Question: Im trying to compile my code in visual studios and every time i do so, AVG gives me a warning saying there is a threat "potentially harmful program hacktool.wun" and shows the file path for the exe that was just created. Any idea why this is happening?
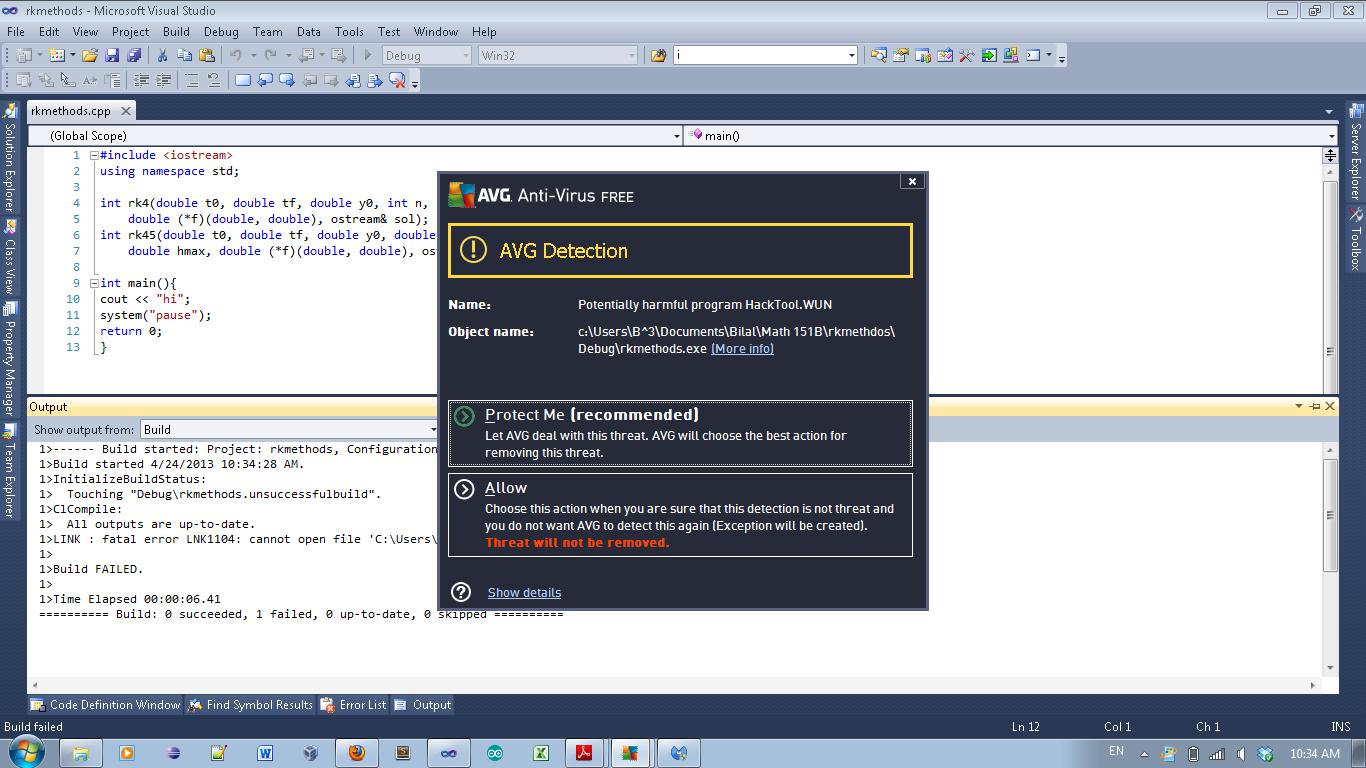
Answer: For starters, whether the program compiles or not, try temporarily disabling your antivirus. For the long-term, I suggest adding your program as an exception. The following link provides the steps to exclude files & folders from the detection.
<URL>